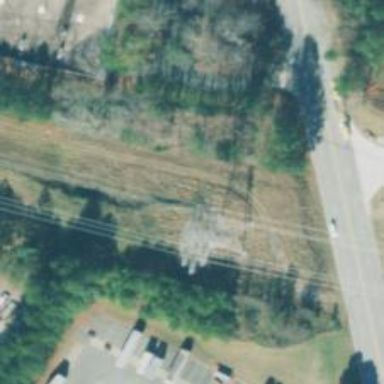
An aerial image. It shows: Lattice structure tower.